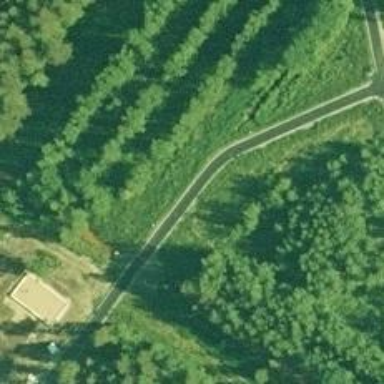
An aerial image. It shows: Asphalt cycleway.